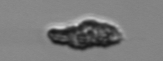
Label: Pseudochattonella_farcimen